Question: I'm creating a profile image uploader using <URL>, but what I'm wanting it to do is when you drop the image, it replaces the content inside the dropzone.
My demo so far :

<URL>
My code so far:
'''
Dropzone.options.employeeImageDropzone = {
maxFiles: 1,
acceptedFiles: 'image/*',
addRemoveLinks: true,
dictDefaultMessage: '<strong>Upload a Photo</strong><br/><small class="muted">From your computer</small>',
paramName : 'empImage',
init: function() {
this.on("success", function(file, responseText) {
$('#nextStep').html('<a href="<?php echo 'employee?id='.$empID.'&step=3'; ?>" class="button form-button">Next</a>').css('display','block');
});
this.on("removedfile", function (file) {
$.get("upload-image.php", {id: <?php echo $empID; ?>, get: "1"}).done(function(data) {});
});
}
};
'''
So what I would like is when the image is uploading, the text "Upload a Photo From your computer" is replaced with a progress bar, and then once the upload is complete, the thumbnail preview goes into the div that currently has DP in it (That is a div, not an image), and then replace the progress bar with a "remove" button, which if pressed will remove the image from the preview (on the left) and reset the dropzone to start again.
Where I'm stuck is the upload progress, image preview, and reset part. I'm not sure which functions to use, and the website documentation doesn't actually show what each of those functions return or how to use them.
I have the form working and it does what I need it to, it's just the formatting and styling I need help with :)
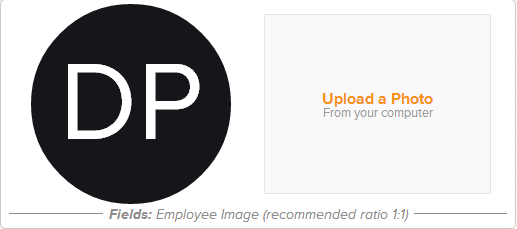
Answer: I ended up doing this with some functions and some CSS
'''
Dropzone.options.employeeImageDropzone = {
maxFiles: 1,
acceptedFiles: 'image/*',
addRemoveLinks: true,
dictDefaultMessage: '<strong>Upload a Photo</strong><br/><small class="muted">From your computer</small>',
paramName : 'empImage',
thumbnailWidth:'200',
thumbnailHeight:'200',
init: function() {
this.on("success", function(file, responseText) {
document.querySelector(".dz-progress").style.opacity = "0";
$('#nextStep').html('<a href="<?php echo 'employee?id='.$empID.'&step=3'; ?>" class="button form-button">Next</a>');
});
this.on("thumbnail", function(file, dataUrl) {
$('#dz-preview').html('<img src="'+dataUrl+'" width="200" height="200" alt="<?php echo $empNameFull; ?>">');
});
this.on("removedfile", function (file) {
$.get("upload-image.php", {id: <?php echo $empID; if(isset($oldImage) && !empty($oldImage)) {echo ', old: "'.$oldImage.'" ';} ?>, get: "1"}).done(function(data) {});
$('#nextStep').html('<a href="<?php echo 'employee?id='.$empID.'&step=3'; ?>">Skip this step</a>');
});
this.on("reset", function (file) {
$('#dz-preview').html('<?php echo $previousData; ?>');
});
}
};
'''
'''
#employee-image-dropzone.dropzone .dz-preview, #employee-image-dropzone .dropzone-previews .dz-preview {background:transparent;position:inherit;display:block;margin:0;vertical-align:middle;border:none;padding:0;margin-top:60px;text-align:center;}
#employee-image-dropzone.dropzone .dz-preview .dz-progress, #employee-image-dropzone .dropzone-previews .dz-preview .dz-progress {top:-25px;}
#employee-image-dropzone.dropzone .dz-preview .dz-details, #employee-image-dropzone.dropzone .dz-preview .dz-success-mark, #employee-image-dropzone.dropzone .dz-preview .dz-error-mark, #employee-image-dropzone.dropzone .dz-preview .dz-error-message {display:none;}
#employee-image-dropzone.dropzone .dz-preview .dz-remove {border: 2px solid #F7931D;color: #F7931D;padding: 6px 20px !important;}
'''
Which ends up looking like this

And resets to last state on removal